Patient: sex F, age 44
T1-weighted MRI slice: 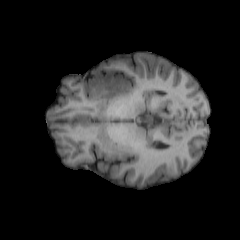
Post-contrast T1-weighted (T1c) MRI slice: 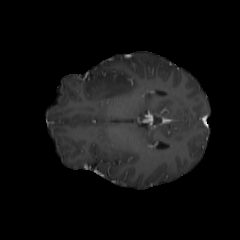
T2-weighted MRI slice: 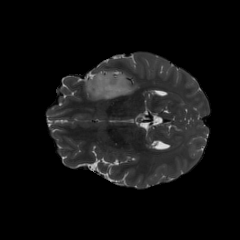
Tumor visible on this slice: yes
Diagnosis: Oligodendroglioma, IDH-mutant, 1p/19q-codeleted
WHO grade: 2